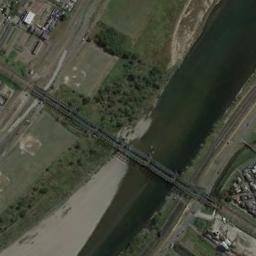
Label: bridge